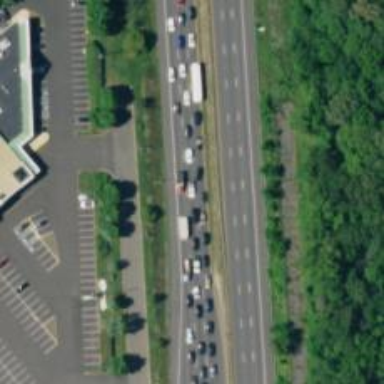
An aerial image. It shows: This image shows trunk highway that functions as expressway.